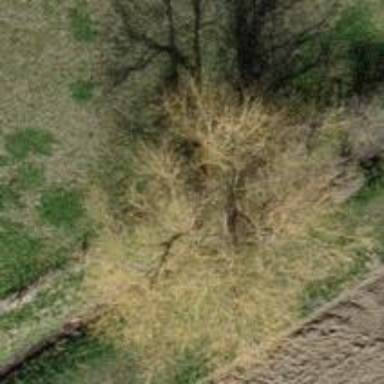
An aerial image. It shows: Single tag "natural: tree."